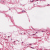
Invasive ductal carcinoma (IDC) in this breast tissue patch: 0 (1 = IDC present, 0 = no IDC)